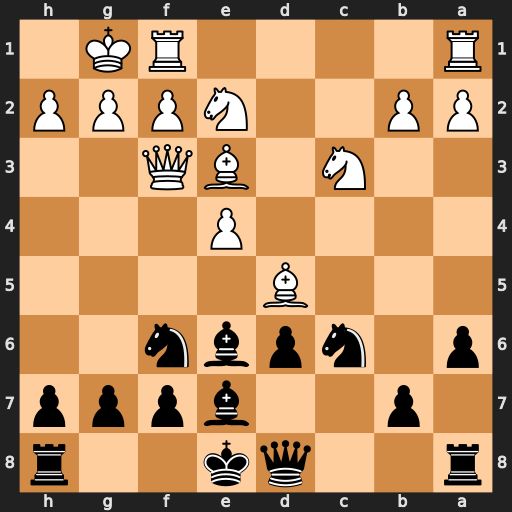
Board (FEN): r2qk2r/1p2bppp/p1npbn2/3B4/4P3/2N1BQ2/PP2NPPP/R4RK1
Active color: b
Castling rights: kq
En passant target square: -
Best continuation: Ne5 Qg3 Nh5 Bxe6 Nxg3